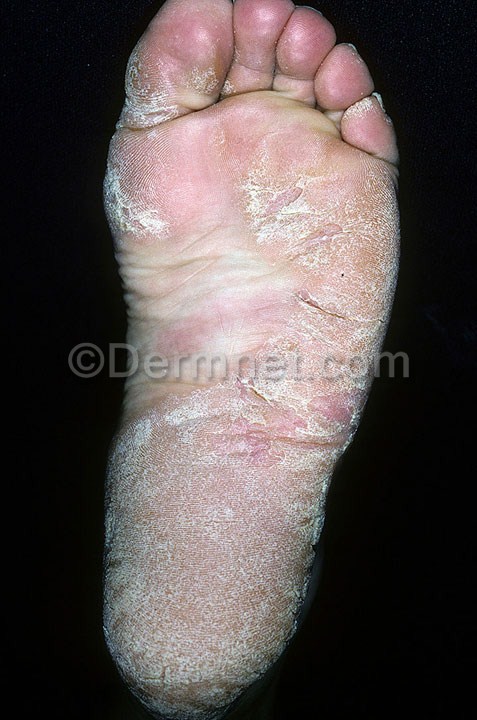
Disease: Eczema Photos